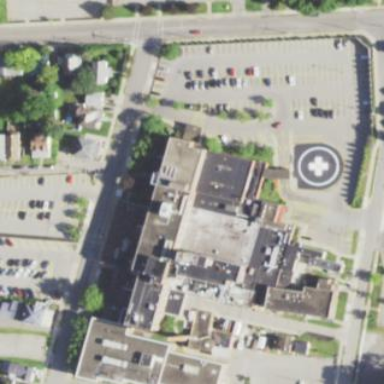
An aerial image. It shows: Hospital providing healthcare services.